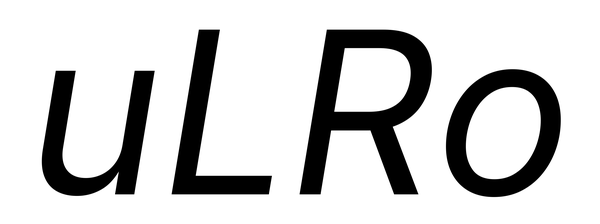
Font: Inter-Italic_Italic